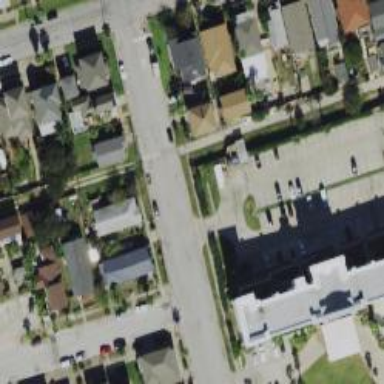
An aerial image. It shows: Alleyway designated as service road.